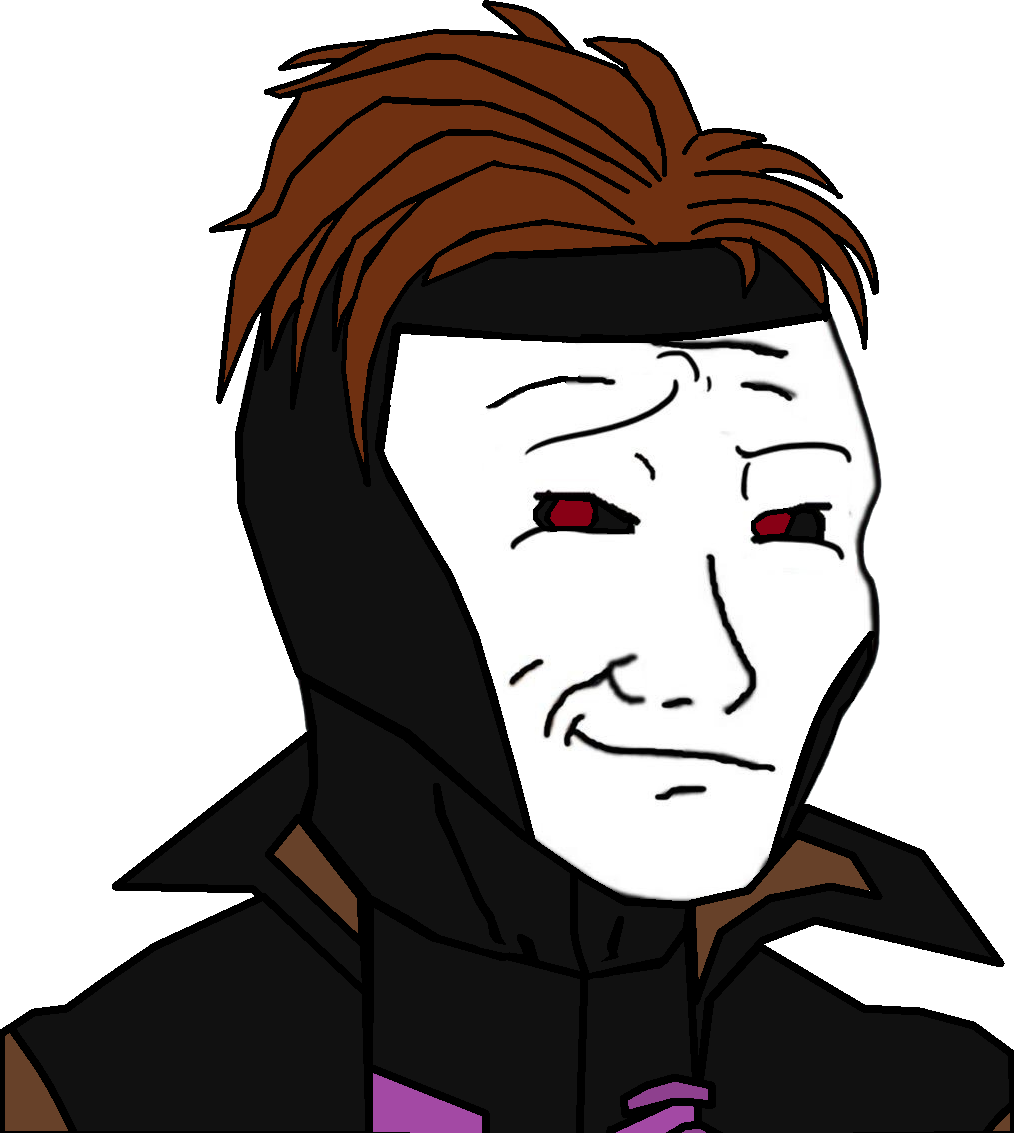
Label: 5_Smugjak